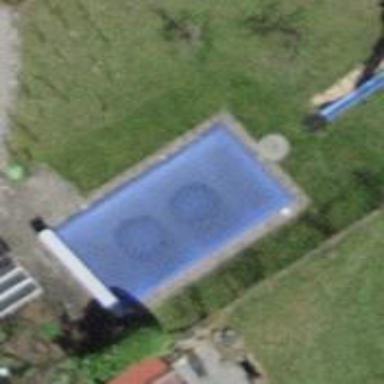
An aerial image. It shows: Swimming pool located in leisure land.